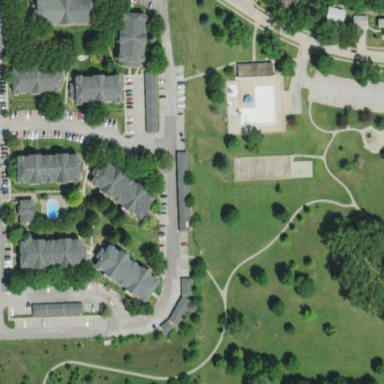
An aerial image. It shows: Park.